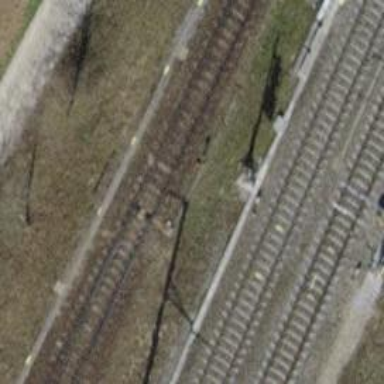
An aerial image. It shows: Railway switch.